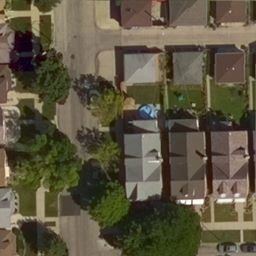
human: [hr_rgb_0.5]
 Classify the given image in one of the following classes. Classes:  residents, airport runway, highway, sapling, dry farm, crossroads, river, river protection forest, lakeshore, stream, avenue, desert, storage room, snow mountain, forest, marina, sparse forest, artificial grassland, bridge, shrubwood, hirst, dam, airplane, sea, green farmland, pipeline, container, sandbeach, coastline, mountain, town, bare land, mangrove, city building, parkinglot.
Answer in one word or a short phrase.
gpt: residents